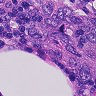
Metastatic tissue present: yes